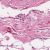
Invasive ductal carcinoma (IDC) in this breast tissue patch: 0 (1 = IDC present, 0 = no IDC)